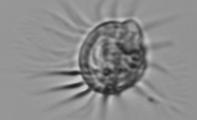
Label: Leegaardiella_ovalis